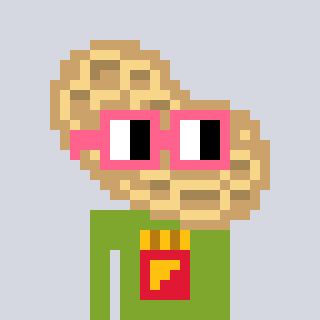
a pixel art character with square pink glasses, a peanut-shaped head and a slimegreen-colored body on a cool background